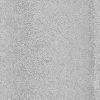
Atmospheric dust classification: dusty